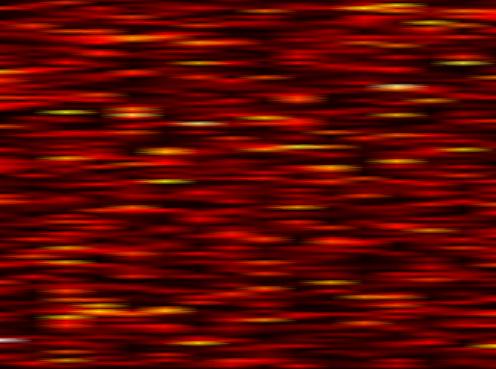
Label: OFDM